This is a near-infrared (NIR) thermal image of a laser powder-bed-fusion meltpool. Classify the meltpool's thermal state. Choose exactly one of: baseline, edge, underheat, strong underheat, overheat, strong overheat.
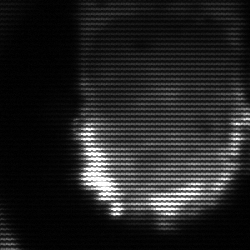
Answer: baseline